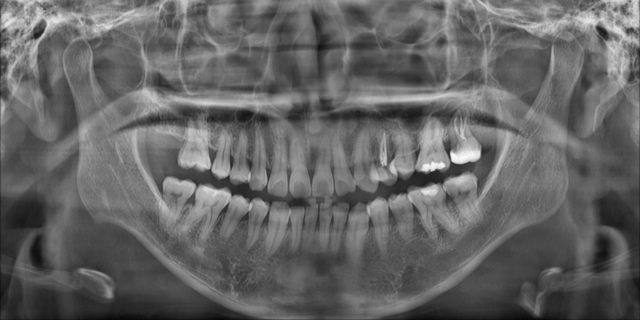
adult